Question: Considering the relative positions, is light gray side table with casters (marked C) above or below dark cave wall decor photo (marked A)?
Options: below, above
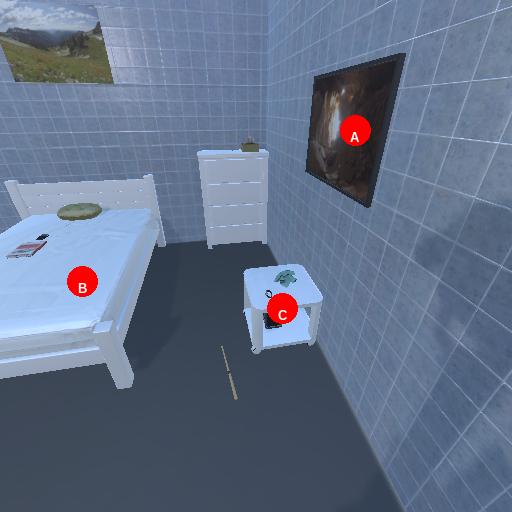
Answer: below